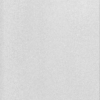
Label: dusty